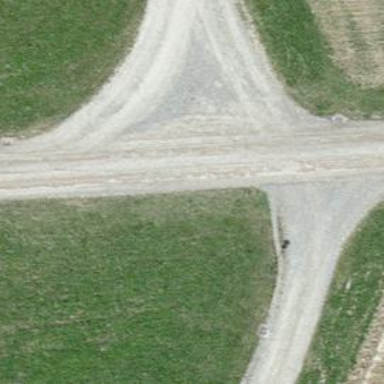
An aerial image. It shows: Unclassified road with gravel surface graded as grade2.